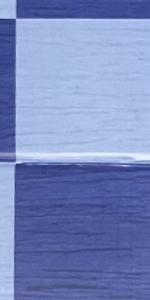
Label: Empty